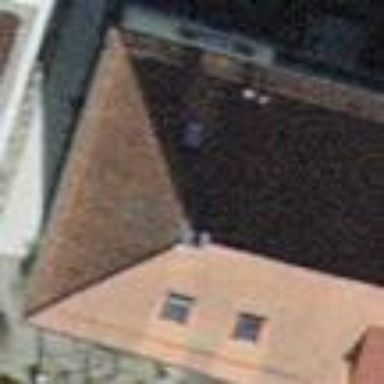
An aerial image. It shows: Building with tile roof.